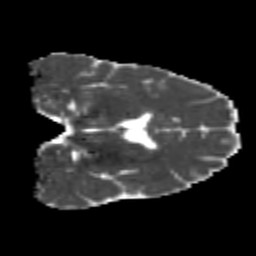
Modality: MD
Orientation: coronal
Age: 21
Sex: male
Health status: healthy
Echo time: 0.074 s